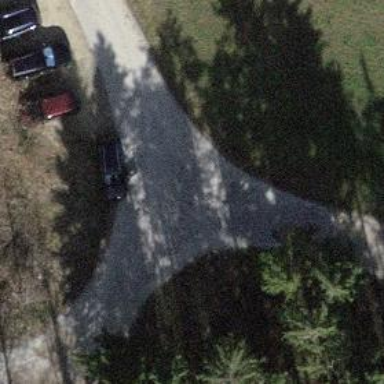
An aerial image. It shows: Track road with grade3 tracktype.